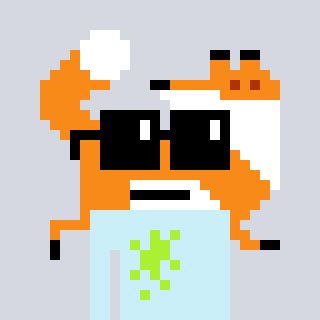
a pixel art character with square black sunglasses, a fox-shaped head and a cold-colored body on a cool background